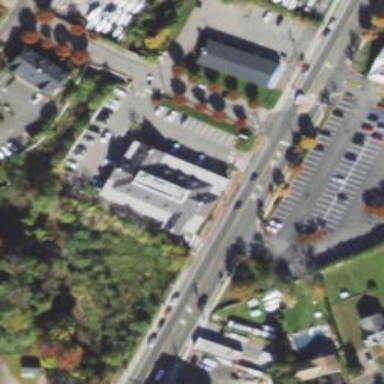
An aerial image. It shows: Commercial building.